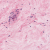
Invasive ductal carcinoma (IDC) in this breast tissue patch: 0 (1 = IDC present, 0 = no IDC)